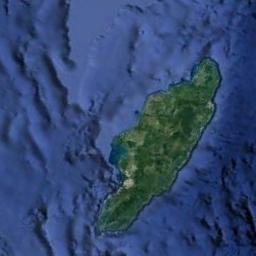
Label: island